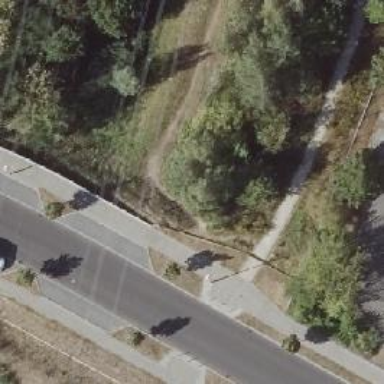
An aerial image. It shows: Footway with ground surface.